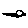
Label: car